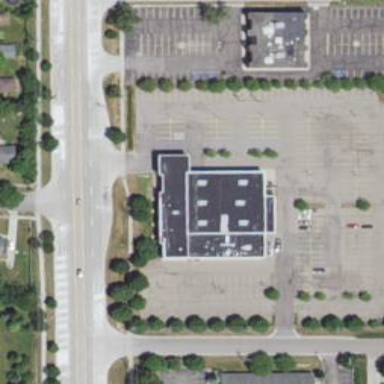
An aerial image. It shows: Commercial building.